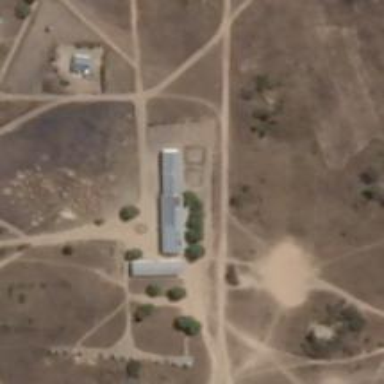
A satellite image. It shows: School.